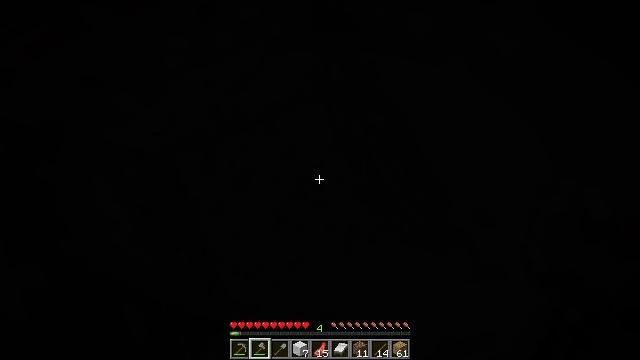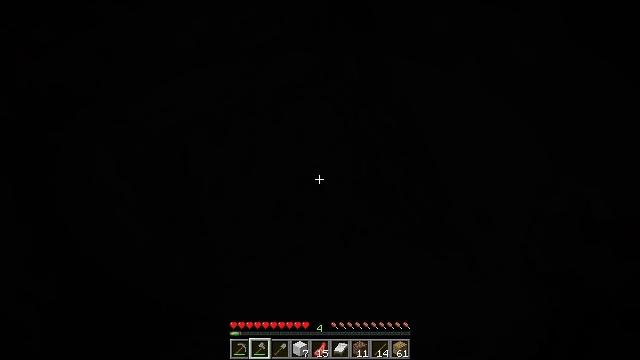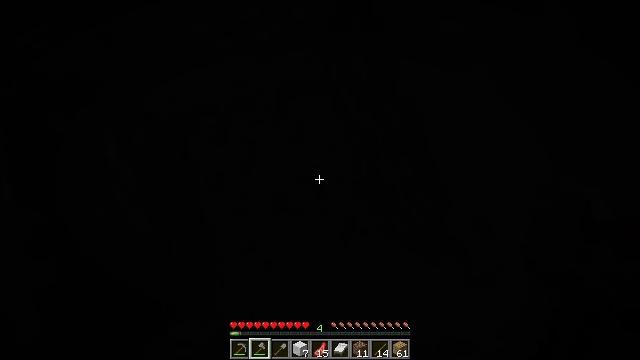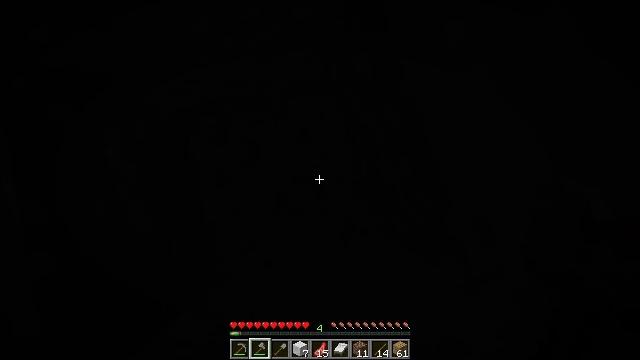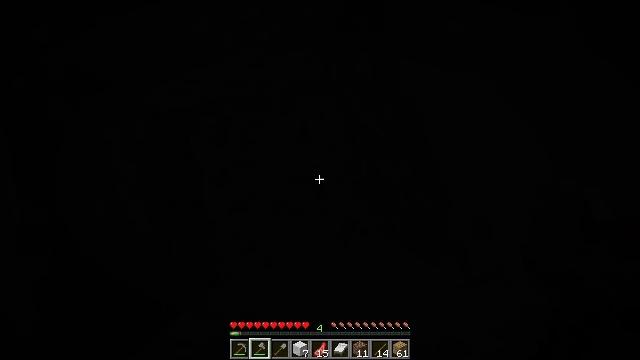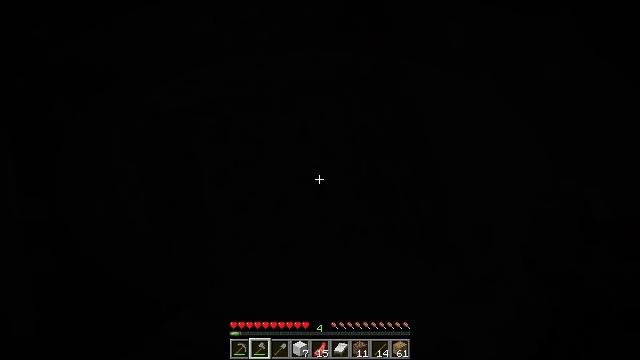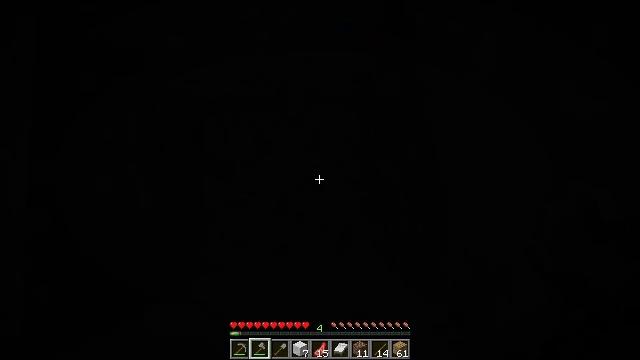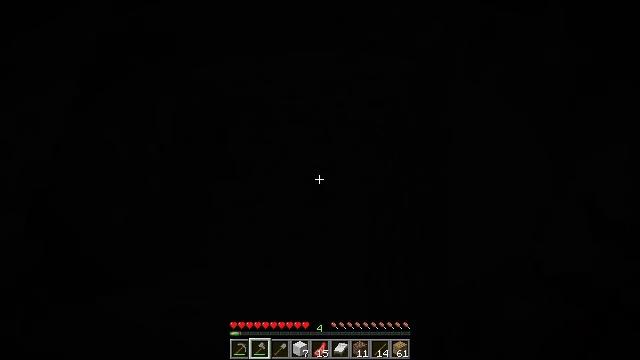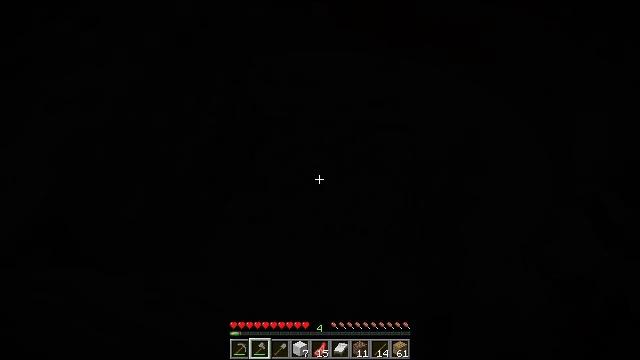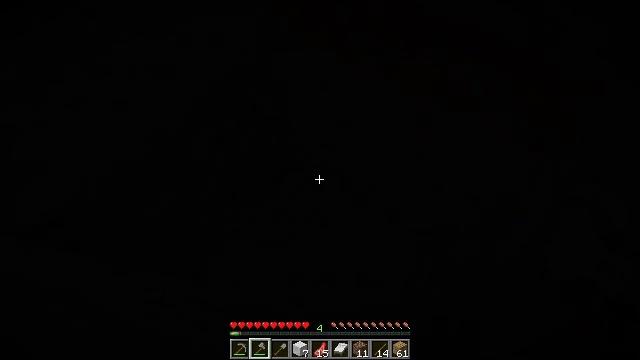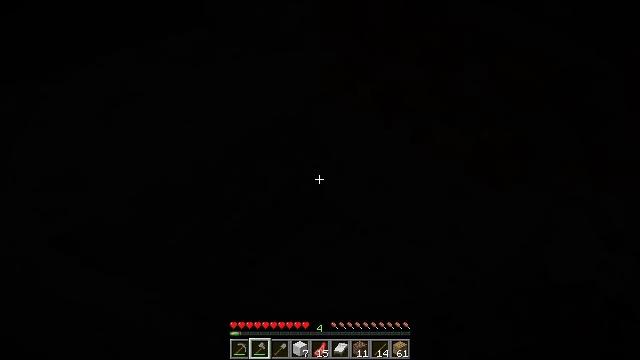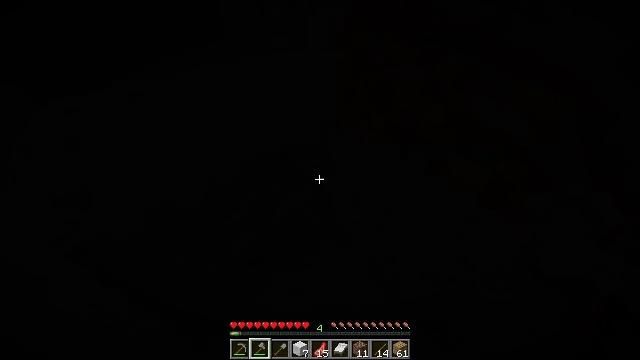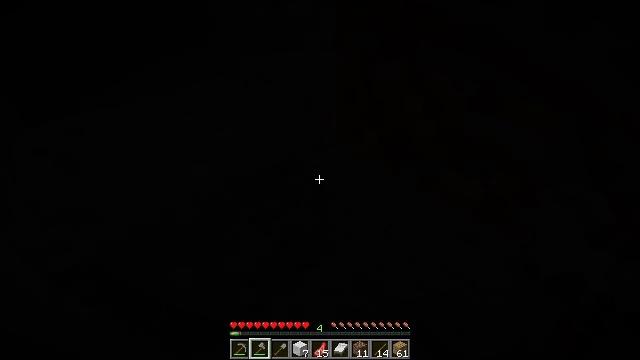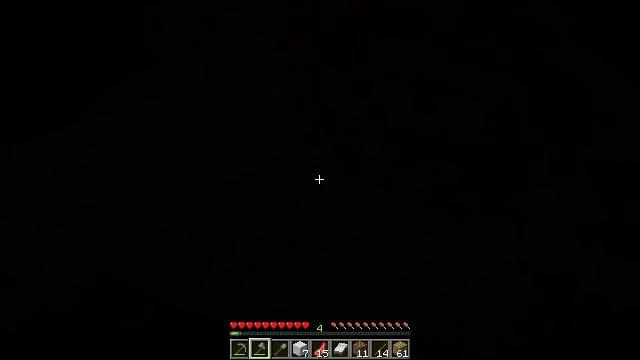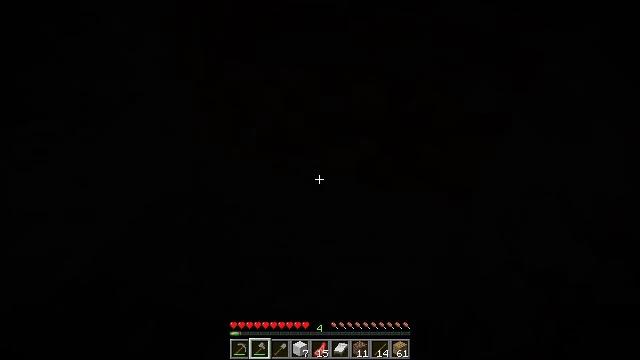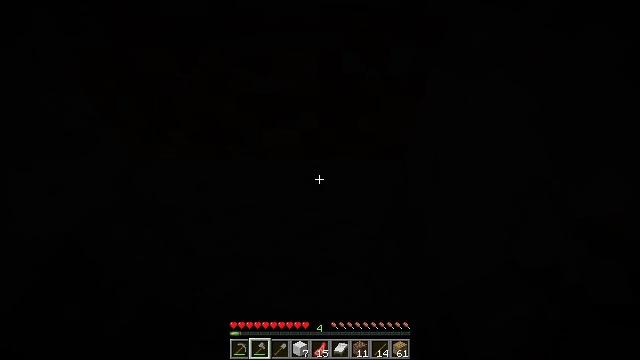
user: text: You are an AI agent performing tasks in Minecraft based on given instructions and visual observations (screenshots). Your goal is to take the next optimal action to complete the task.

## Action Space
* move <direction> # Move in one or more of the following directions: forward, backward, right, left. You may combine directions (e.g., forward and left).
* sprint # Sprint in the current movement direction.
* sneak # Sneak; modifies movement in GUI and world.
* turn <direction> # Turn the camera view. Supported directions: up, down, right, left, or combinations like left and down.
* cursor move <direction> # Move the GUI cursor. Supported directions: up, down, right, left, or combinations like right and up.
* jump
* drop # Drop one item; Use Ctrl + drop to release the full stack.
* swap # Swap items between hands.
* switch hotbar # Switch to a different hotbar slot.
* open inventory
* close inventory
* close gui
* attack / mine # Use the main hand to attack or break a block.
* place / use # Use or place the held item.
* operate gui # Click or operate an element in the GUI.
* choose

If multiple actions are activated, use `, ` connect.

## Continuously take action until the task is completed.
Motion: motion action
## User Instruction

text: Dig through gravel to clear a path.
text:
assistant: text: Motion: turn left and down
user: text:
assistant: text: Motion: turn left, use / place
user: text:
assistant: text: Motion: turn left, use / place
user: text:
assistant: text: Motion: use / place
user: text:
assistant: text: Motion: turn left, use / place
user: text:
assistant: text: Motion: turn left and up
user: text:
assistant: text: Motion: turn left and up
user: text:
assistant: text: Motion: turn left and up
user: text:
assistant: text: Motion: turn left and up
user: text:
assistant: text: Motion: turn left and up
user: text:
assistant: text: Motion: turn left and up
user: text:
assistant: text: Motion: turn right and up
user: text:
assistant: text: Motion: turn right and up
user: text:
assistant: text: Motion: turn right and down
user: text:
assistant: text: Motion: turn right and down
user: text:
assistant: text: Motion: turn right and down
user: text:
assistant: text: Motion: no_op
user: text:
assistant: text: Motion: no_op
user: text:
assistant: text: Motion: no_op
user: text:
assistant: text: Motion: no_op
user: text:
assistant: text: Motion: turn left
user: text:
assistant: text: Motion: turn left and up, use / place
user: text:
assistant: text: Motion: use / place
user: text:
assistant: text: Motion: turn left, use / place
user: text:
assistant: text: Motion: turn left and up
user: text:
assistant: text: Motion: turn left and up
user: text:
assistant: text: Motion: turn right and up
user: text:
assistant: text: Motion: turn right, use / place
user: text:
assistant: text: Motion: turn right, use / place
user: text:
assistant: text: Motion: use / place